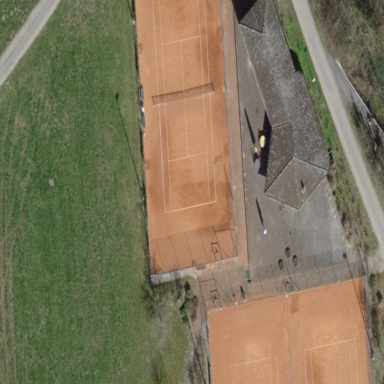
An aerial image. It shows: Tennis court on pitch designated for leisure land.